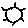
Label: sun